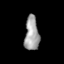
Tissue: skin
Cell type: Epithelial cells
Senescence score: 0.2653
Nuclear area (px): 474
Mean DAPI intensity: 163.549